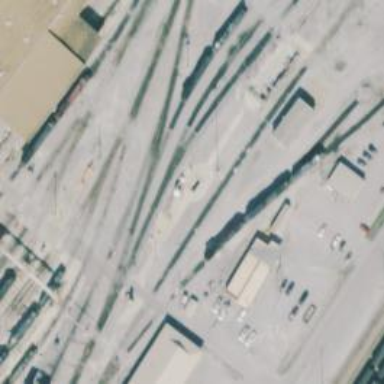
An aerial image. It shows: Railway yard in service.